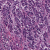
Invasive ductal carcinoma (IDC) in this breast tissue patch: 1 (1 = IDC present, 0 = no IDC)